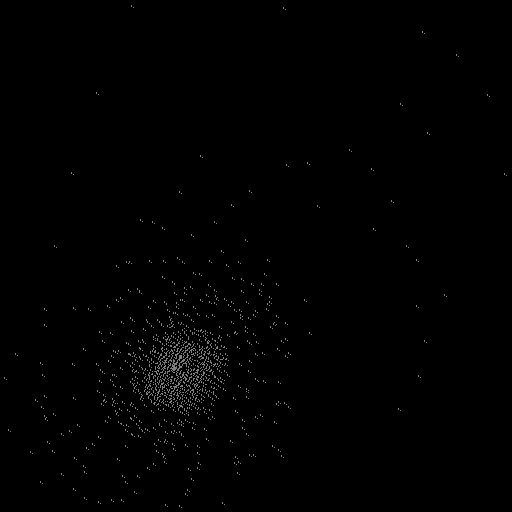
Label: supernova